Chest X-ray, AP view. Patient: 44 years old, sex F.
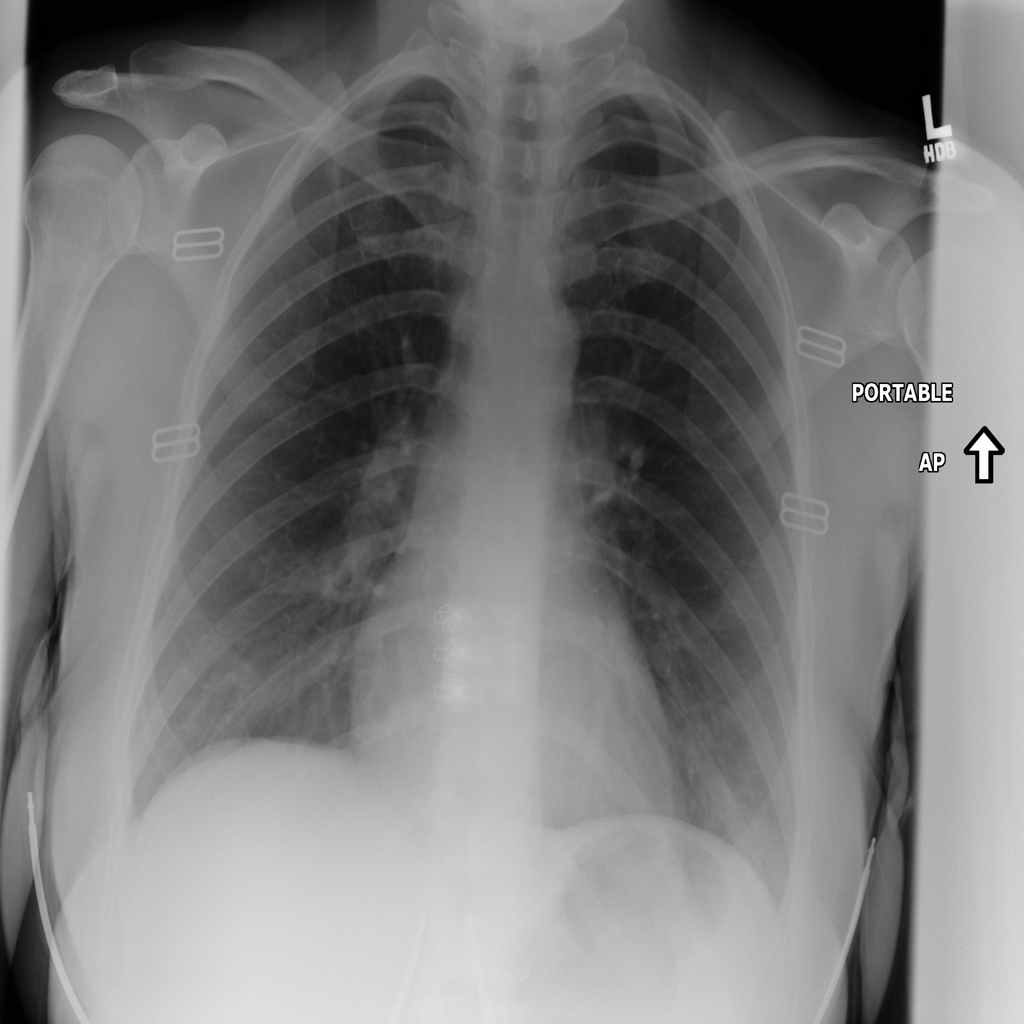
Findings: No Finding